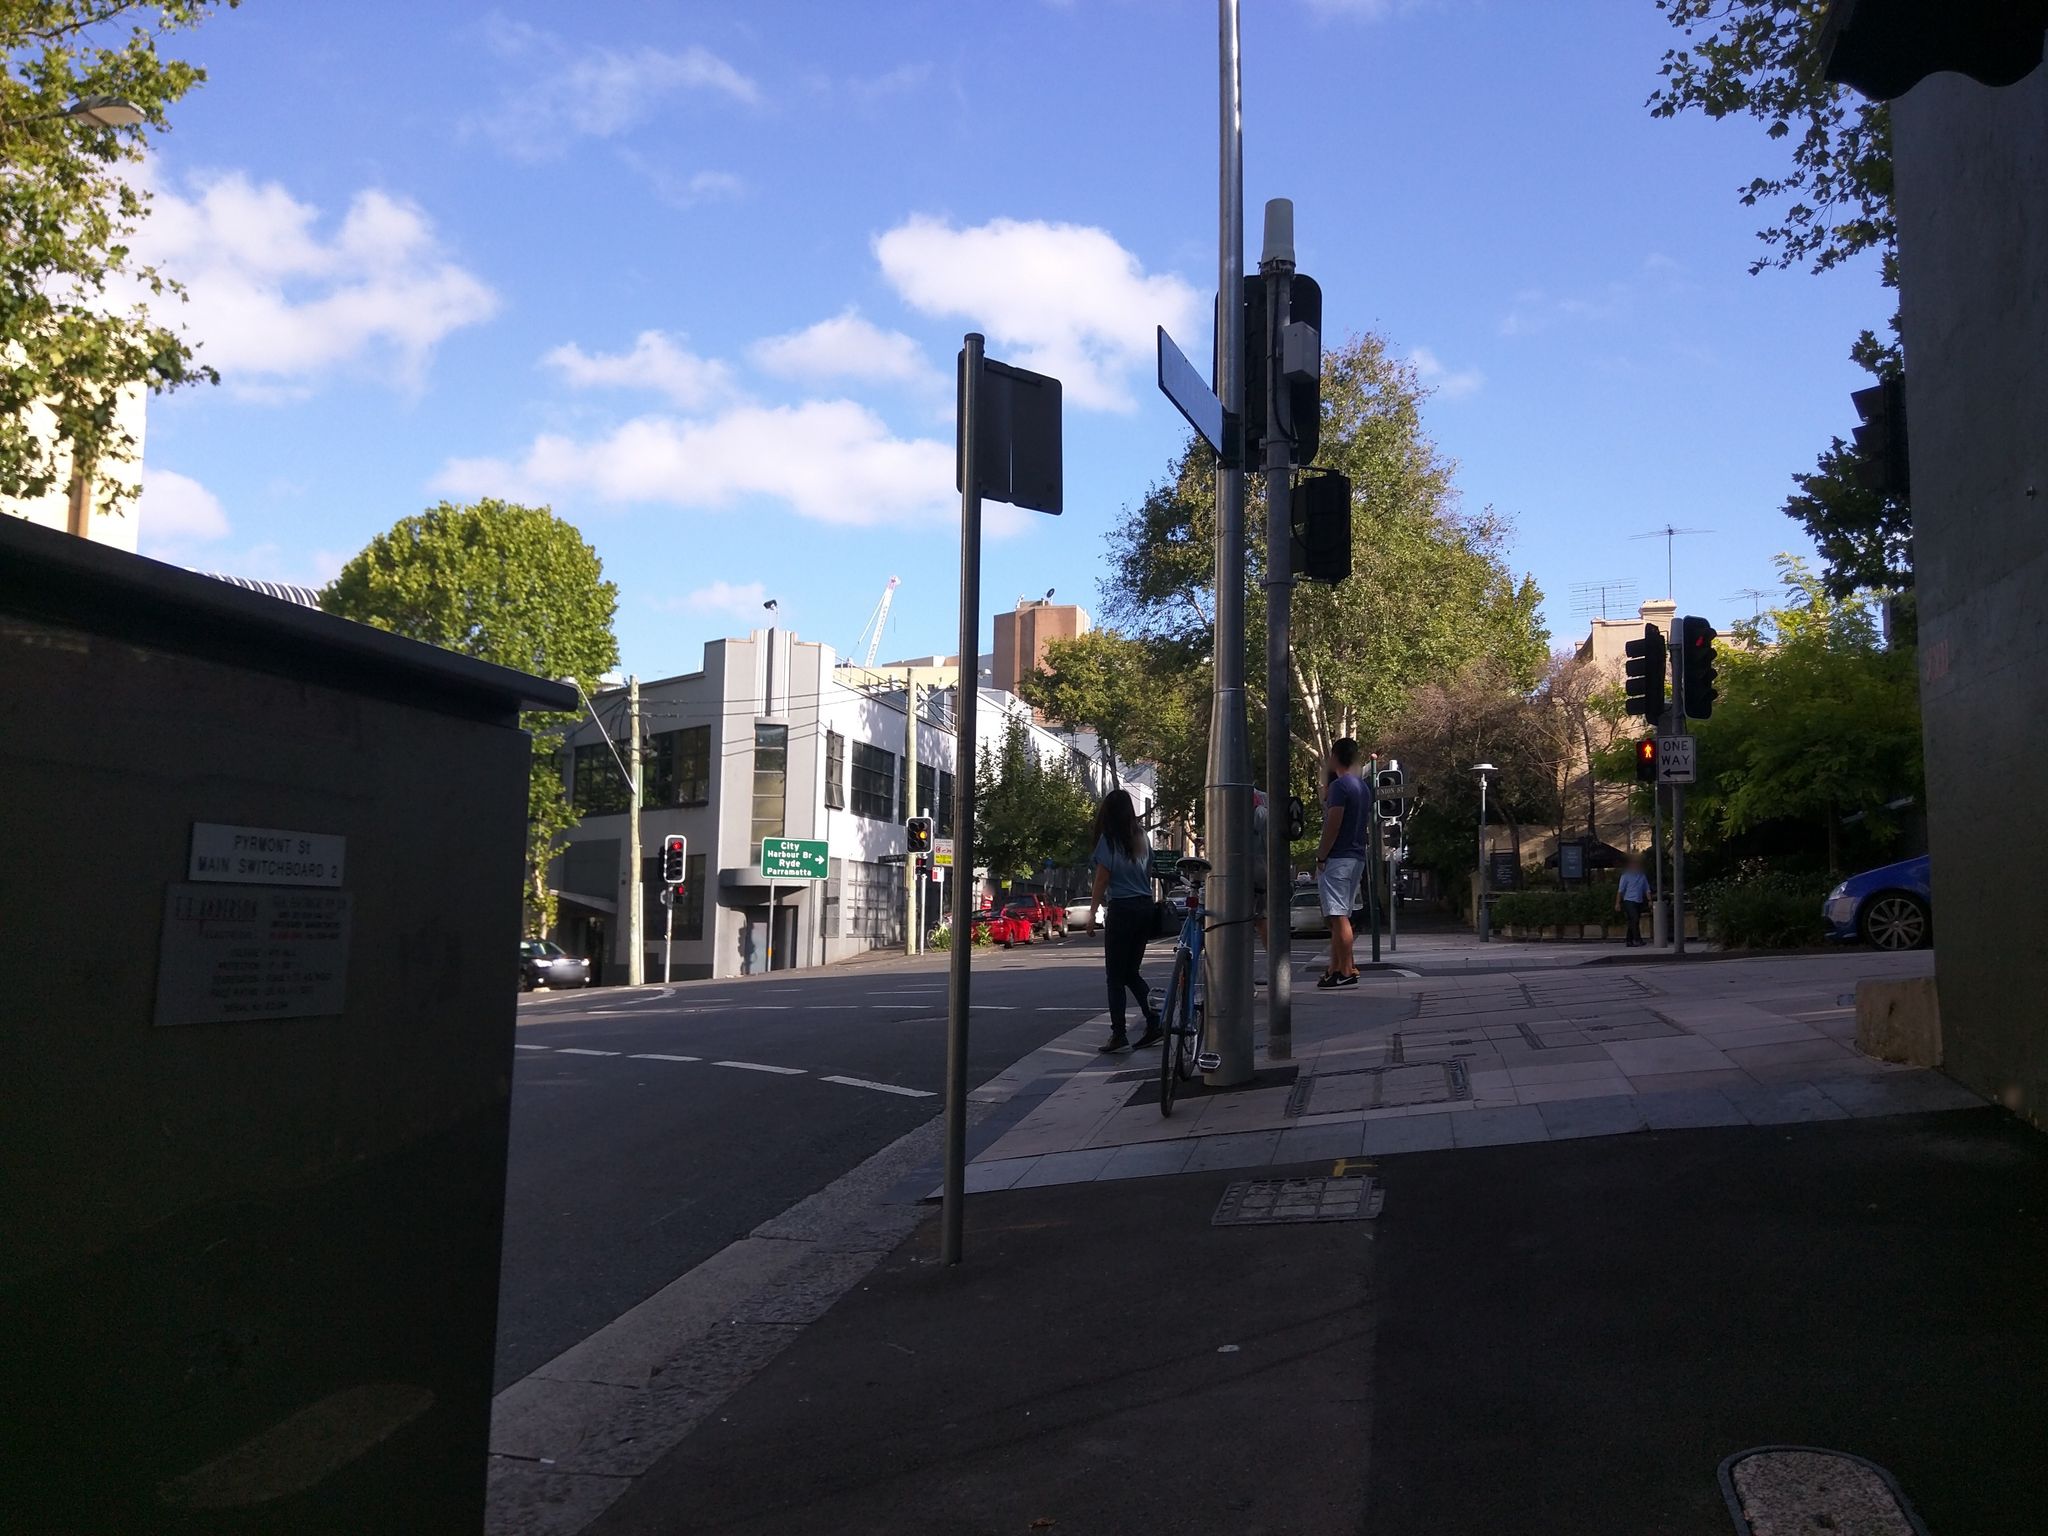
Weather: clear
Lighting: day
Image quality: good
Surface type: cycling surface
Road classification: corridor
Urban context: urban centre
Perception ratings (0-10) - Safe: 1.84, Lively: 8.23, Beautiful: 6.52, Boring: 4.22, Depressing: 4.7, Wealthy: 7.43